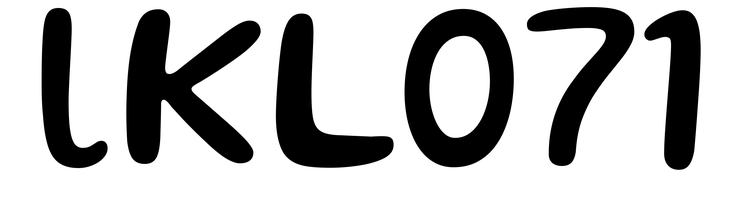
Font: Gluten_Regular